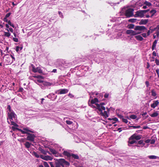
Tumor epithelial tissue: yes
Tumor-associated stroma tissue: yes
Normal tissue: no